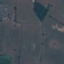
Land use / land cover class: Pasture